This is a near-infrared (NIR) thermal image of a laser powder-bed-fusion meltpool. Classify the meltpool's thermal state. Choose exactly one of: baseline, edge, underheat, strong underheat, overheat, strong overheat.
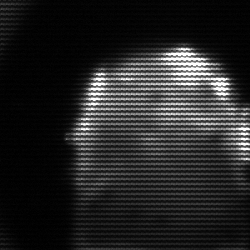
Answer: baseline